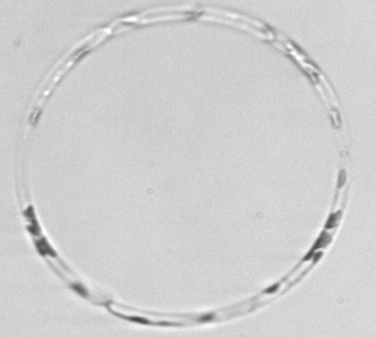
Label: Guinardia_striata